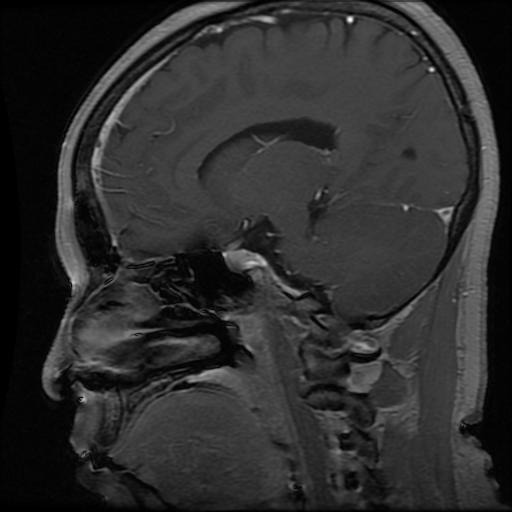
Label: pituitary